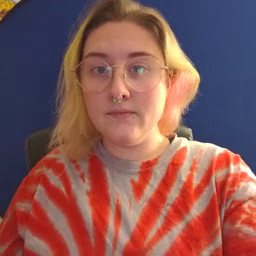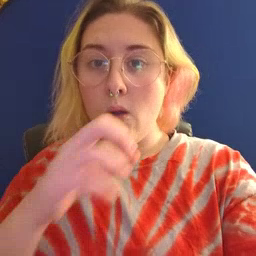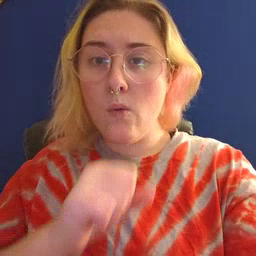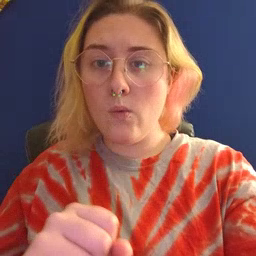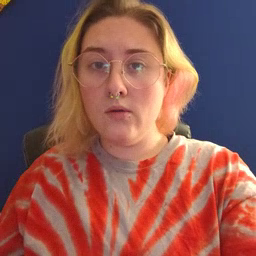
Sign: old